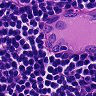
Metastatic tissue present: no